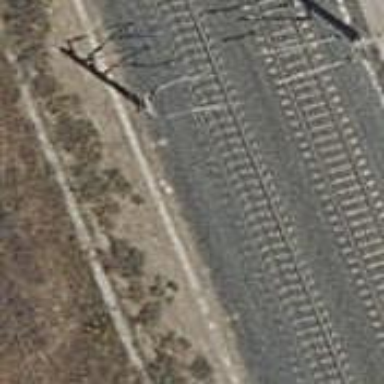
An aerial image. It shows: Railway with electrified contact lines.